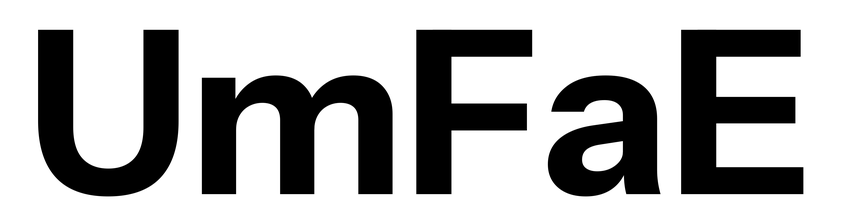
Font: InstrumentSans_Bold